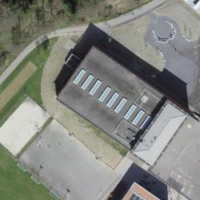
EUNIS habitat code: 54
Species observed at this site:
Prunus padus